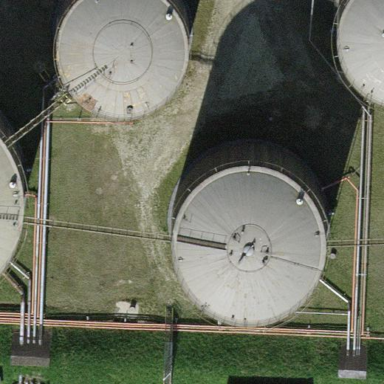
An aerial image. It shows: Industrial building with storage tank.